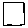
Label: square